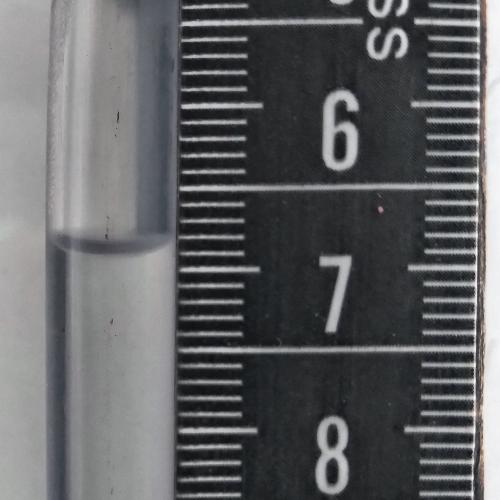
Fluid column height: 6.9 cm